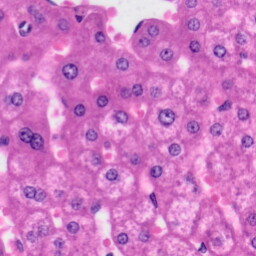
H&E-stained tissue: Liver